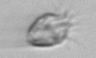
Label: Ciliophora